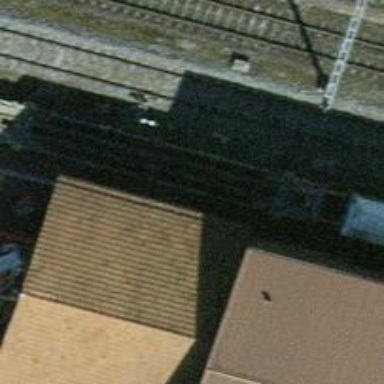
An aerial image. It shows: Railway switch.